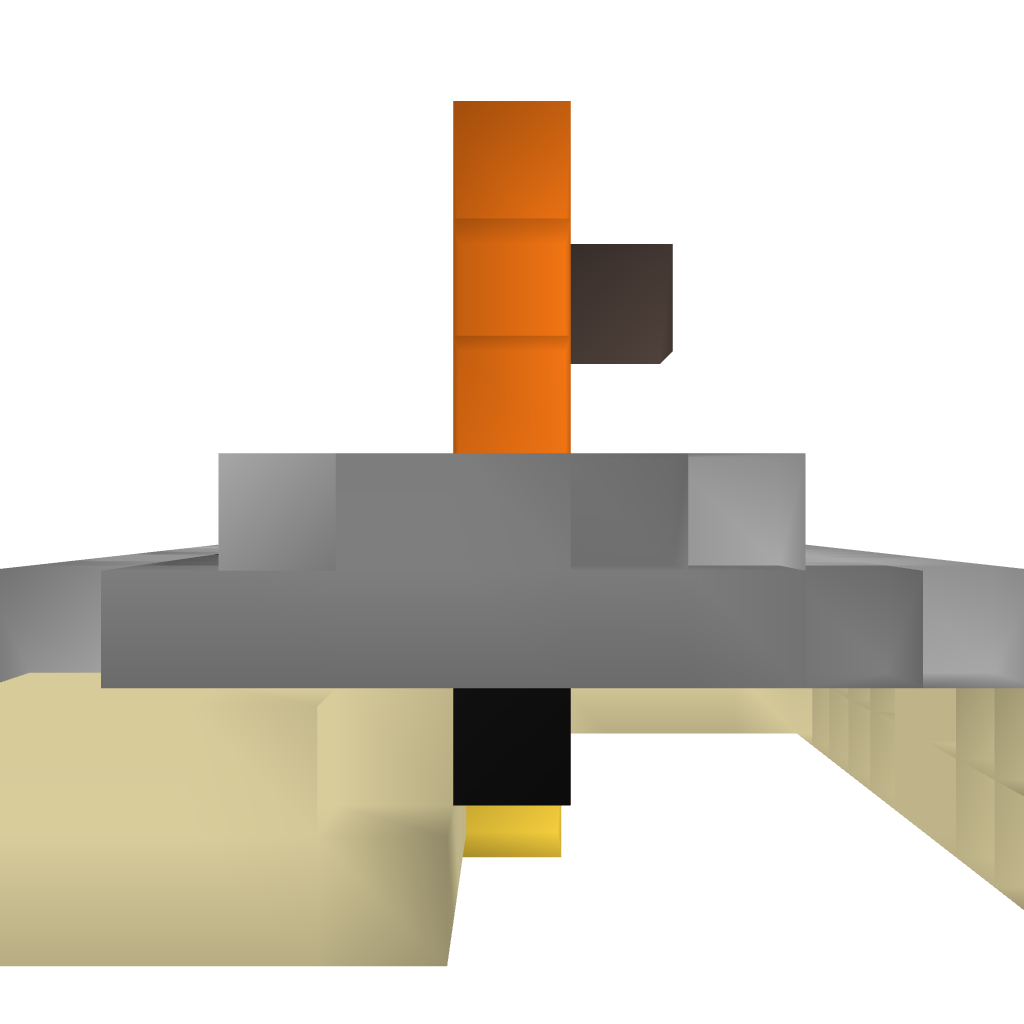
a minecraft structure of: Invisible Door Schematic